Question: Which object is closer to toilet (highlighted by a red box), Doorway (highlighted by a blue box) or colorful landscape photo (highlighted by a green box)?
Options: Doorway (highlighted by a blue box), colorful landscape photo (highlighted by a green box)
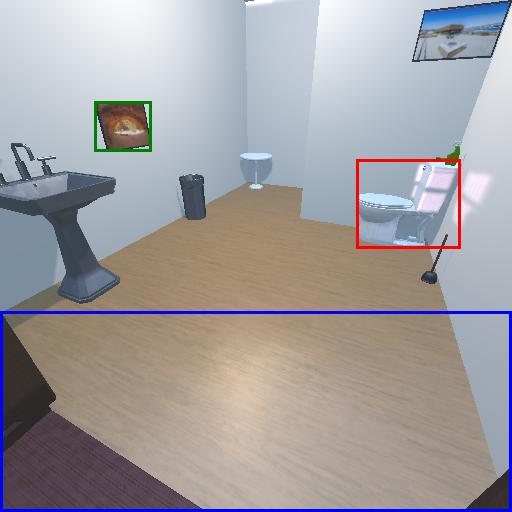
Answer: Doorway (highlighted by a blue box)